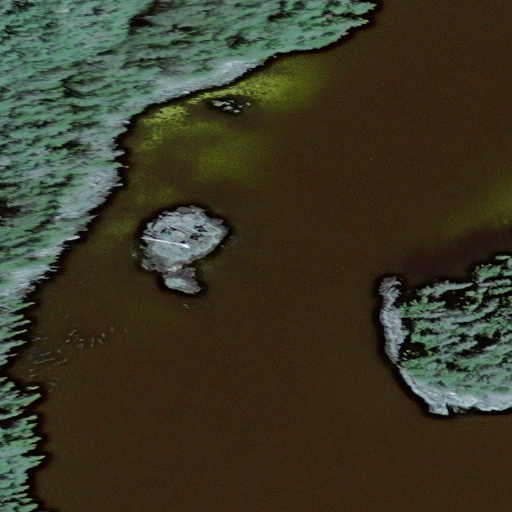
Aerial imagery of island in Alaska named Bush Rock containing only unknown